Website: apple-inc
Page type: account-selection
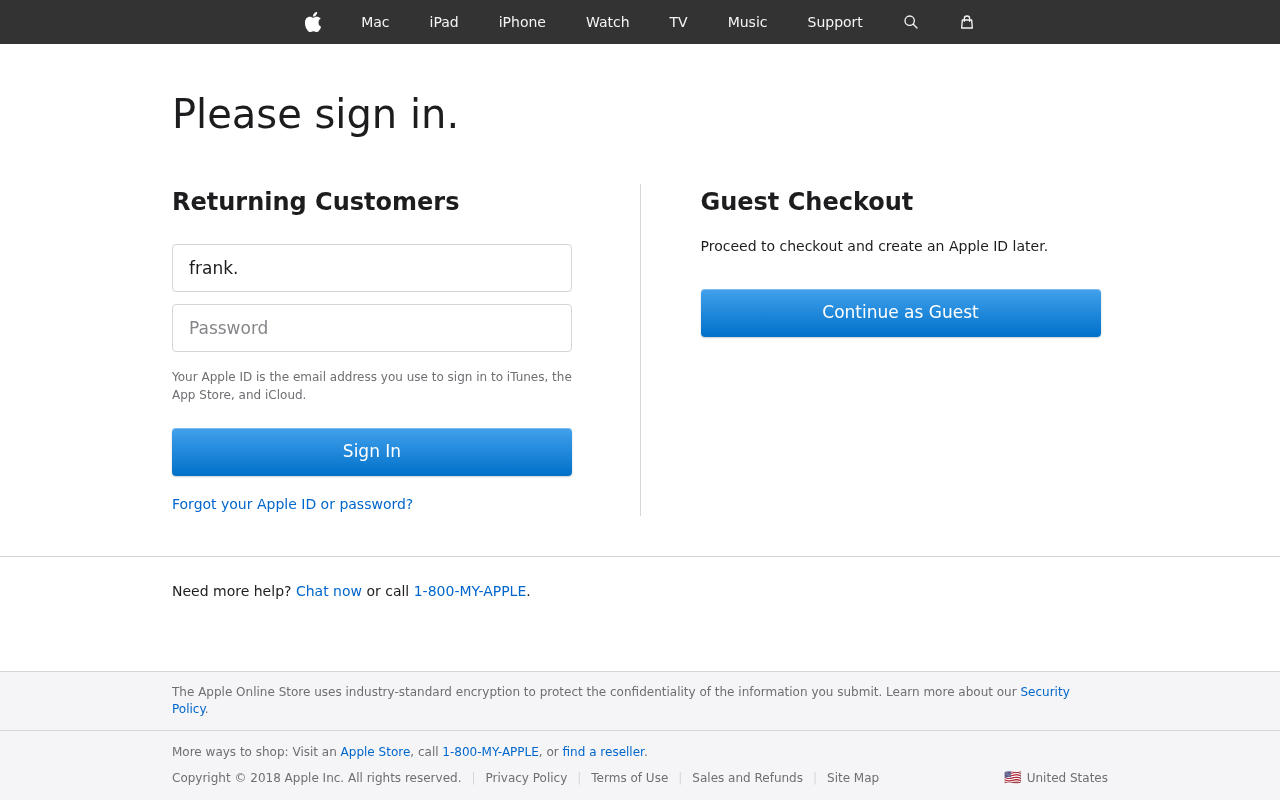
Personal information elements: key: PII_LOGIN_USERNAME
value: frank.wright